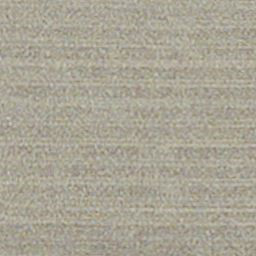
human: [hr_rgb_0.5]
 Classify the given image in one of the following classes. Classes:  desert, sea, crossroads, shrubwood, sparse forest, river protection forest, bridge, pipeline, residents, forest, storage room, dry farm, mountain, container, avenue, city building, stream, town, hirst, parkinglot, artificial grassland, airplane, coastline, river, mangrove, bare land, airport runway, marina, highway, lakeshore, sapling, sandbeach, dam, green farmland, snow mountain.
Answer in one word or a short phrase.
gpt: dry farm